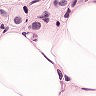
Metastatic tissue present: yes